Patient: sex M, age 60
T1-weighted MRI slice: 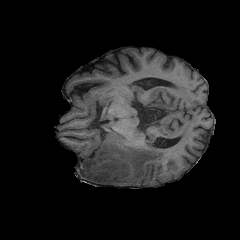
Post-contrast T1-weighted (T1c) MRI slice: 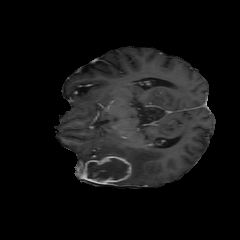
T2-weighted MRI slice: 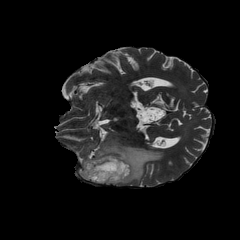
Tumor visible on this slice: yes
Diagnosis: Glioblastoma, IDH-wildtype
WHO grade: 4